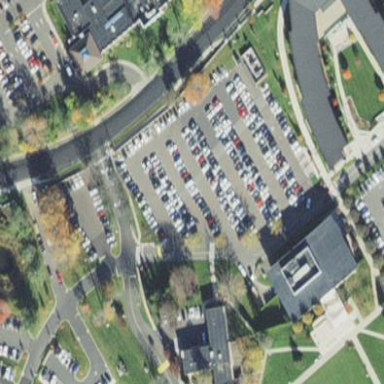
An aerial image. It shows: Parking area.